Question: Whenever I try to protect wp-admin directory using a password, .htaccess file is created inside wp-admin folder. But when I navigate to the wp-admin folder via browser it gives below error. Also i have noted when i rename or delete the htaccess file within wp-admin folder then browser is able to navigate to wp-admin folder.
What can i do to protect wp-admin folder and at the same time access the wp-admin folder via browser ?
<URL>

htaccess within wp-admin folder looks like below
'''
AuthName "Authorised Users"
AuthUserFile "/home/abc/.htpasswds/public_html/wp-admin/passwd"
AuthType Basic
require valid-user
'''
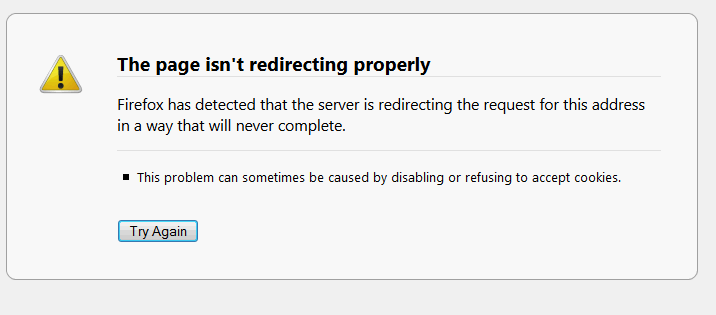
Answer: you can write following code into htaccess
'''
AuthName "Restricted Area"
AuthType Basic
AuthUserFile /home/pathto_htpasswd/.htpasswd
AuthGroupFile /dev/null
require valid-user
'''
and below into htpasswd
'''
username:encrypted_password
'''
OR you can use <URL>